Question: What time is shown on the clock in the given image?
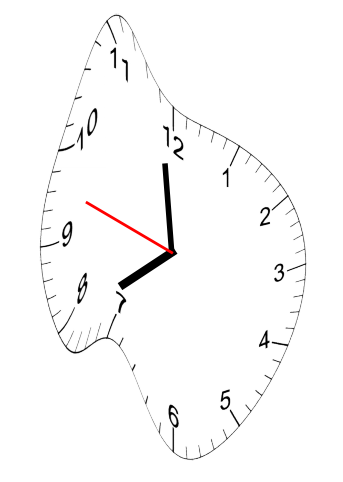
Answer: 07:58:48